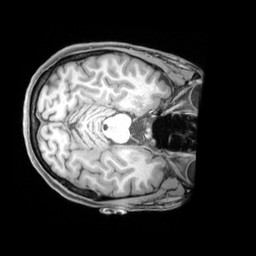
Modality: T1w
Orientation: axial
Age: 21
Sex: female
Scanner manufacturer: siemens
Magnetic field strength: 3 T
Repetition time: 1.97 s
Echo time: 0.00206 s